Aerial crown-view tile of a tropical tree (Barro Colorado Island, Panama), acquired 20250512:
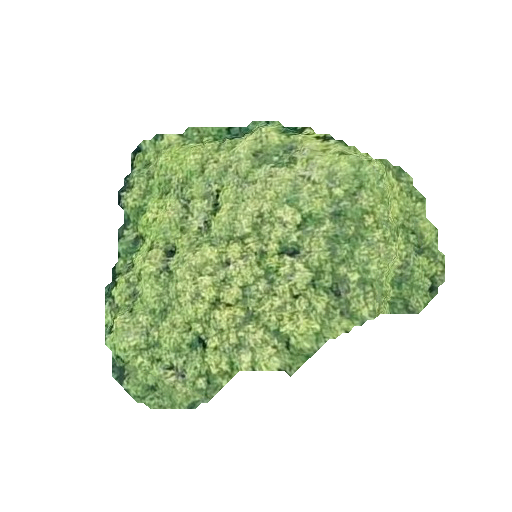
Species: Guatteria lucens
GBIF accepted scientific name: Guatteria lucens
Crown area: 102.112 m²